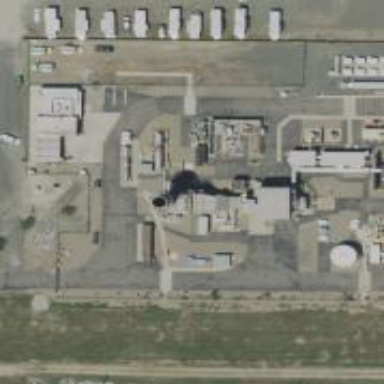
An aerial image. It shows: Gas-powered generator. It is gas turbine type generator.